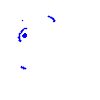
Particle: pion